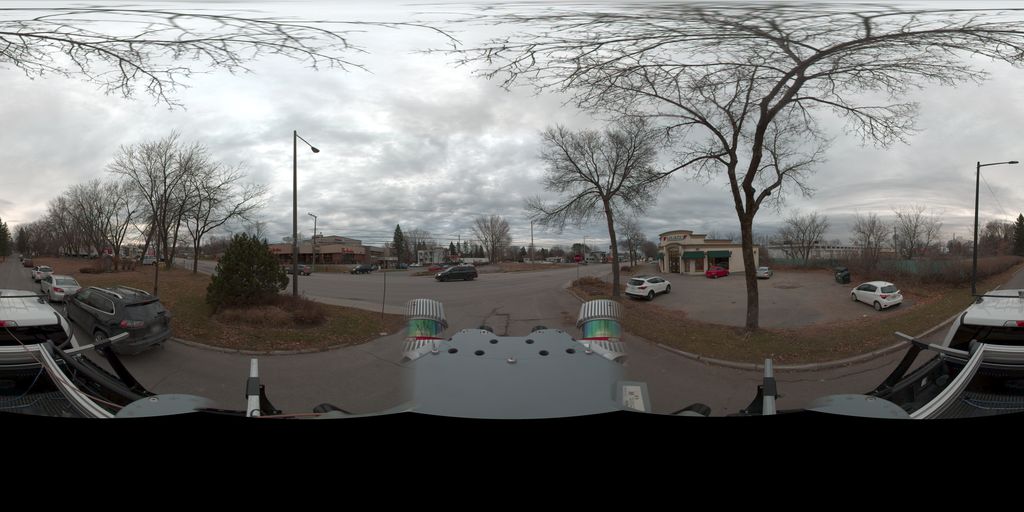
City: quebec_city